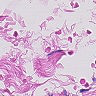
Metastatic tissue present: no